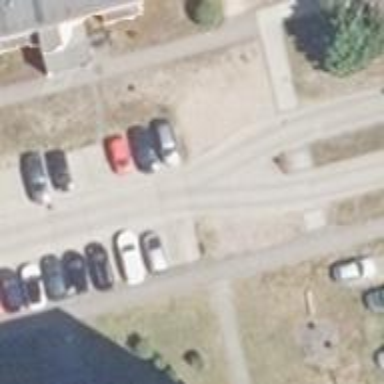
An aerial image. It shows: Residential road with concrete plates surface.